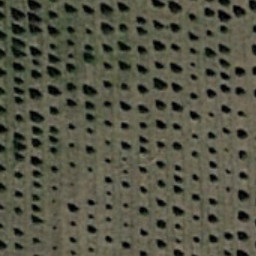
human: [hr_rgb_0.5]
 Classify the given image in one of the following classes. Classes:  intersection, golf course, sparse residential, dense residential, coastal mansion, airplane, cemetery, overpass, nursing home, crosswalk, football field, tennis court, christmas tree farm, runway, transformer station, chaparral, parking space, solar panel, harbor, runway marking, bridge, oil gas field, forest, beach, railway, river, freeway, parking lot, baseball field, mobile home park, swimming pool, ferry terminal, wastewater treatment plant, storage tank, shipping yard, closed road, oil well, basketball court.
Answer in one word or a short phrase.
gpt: christmas tree farm